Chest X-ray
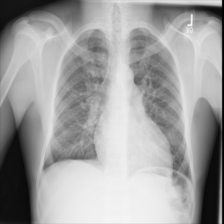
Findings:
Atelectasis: negative
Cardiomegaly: negative
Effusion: negative
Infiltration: positive
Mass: negative
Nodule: negative
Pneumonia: negative
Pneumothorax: negative
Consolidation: negative
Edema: negative
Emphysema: negative
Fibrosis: negative
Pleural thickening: negative
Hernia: negative